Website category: university
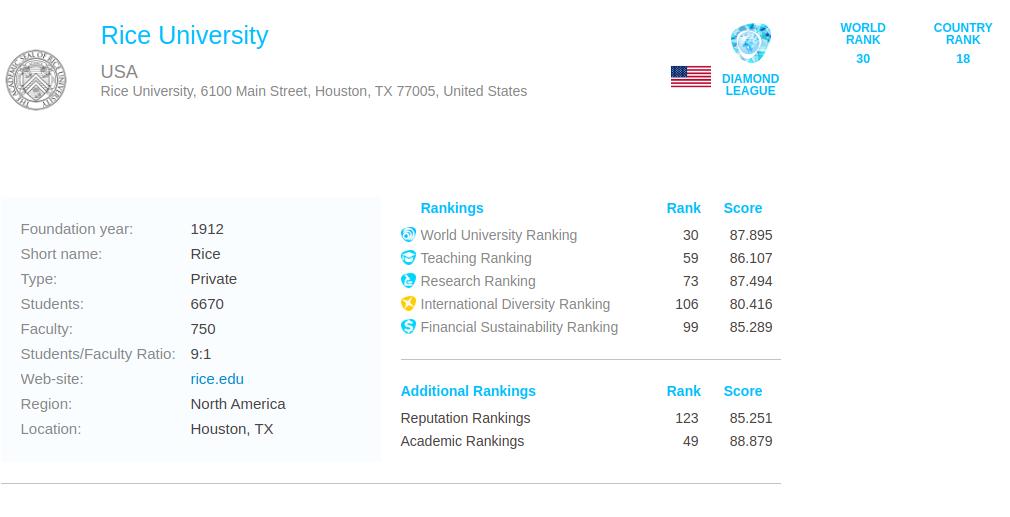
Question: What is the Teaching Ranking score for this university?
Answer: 86.107

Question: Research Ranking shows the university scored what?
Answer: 87.494

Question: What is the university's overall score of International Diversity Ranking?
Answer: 80.416

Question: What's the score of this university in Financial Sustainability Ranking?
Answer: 85.289

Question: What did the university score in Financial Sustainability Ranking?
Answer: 85.289

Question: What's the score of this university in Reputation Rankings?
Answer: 85.251

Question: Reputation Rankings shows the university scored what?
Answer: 85.251

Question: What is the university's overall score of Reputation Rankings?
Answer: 85.251

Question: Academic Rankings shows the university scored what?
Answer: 88.879

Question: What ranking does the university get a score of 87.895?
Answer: World University Ranking

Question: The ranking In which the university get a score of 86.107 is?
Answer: Teaching Ranking

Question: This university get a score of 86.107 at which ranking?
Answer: Teaching Ranking

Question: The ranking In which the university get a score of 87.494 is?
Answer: Research Ranking

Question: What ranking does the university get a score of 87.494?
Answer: Research Ranking

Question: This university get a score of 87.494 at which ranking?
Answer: Research Ranking

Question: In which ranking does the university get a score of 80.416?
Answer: International Diversity Ranking

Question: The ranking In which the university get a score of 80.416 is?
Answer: International Diversity Ranking

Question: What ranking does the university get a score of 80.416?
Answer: International Diversity Ranking

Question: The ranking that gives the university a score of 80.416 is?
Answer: International Diversity Ranking

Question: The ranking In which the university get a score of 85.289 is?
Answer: Financial Sustainability Ranking

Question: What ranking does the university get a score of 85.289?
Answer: Financial Sustainability Ranking

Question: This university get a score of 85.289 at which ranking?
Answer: Financial Sustainability Ranking

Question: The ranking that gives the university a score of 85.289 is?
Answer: Financial Sustainability Ranking

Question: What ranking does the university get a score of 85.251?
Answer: Reputation Rankings

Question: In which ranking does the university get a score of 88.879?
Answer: Academic Rankings

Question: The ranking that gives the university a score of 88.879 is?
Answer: Academic Rankings